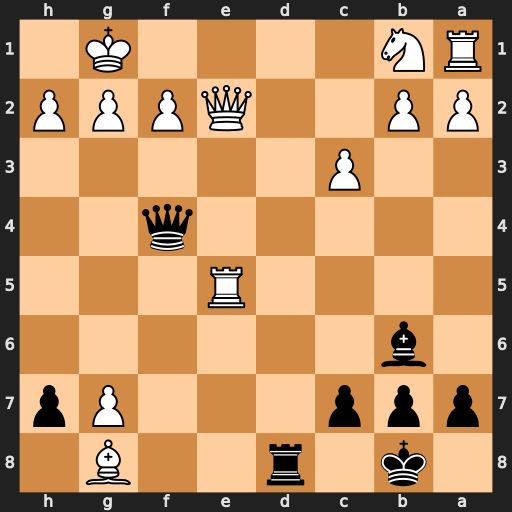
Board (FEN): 1k1r2B1/ppp3Pp/1b6/4R3/5q2/2P5/PP2QPPP/RN4K1
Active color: b
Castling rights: -
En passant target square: -
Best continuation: Qxf2+ Qxf2 Rd1+ Re1 Rxe1#